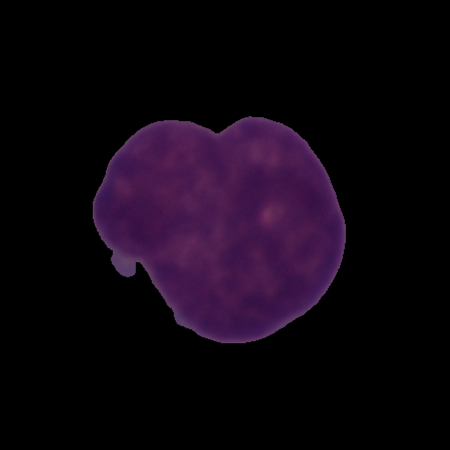
Label: cancer